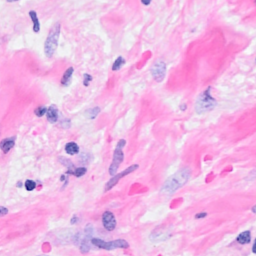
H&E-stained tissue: Breast